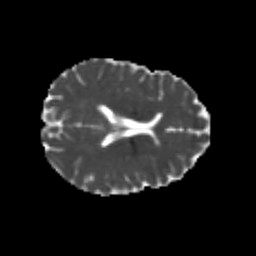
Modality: MD
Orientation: axial
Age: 24
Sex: female
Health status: healthy
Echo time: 0.074 s